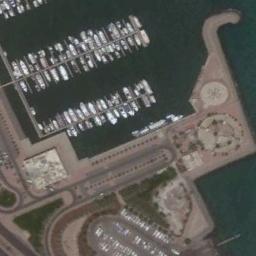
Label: harbor